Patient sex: M
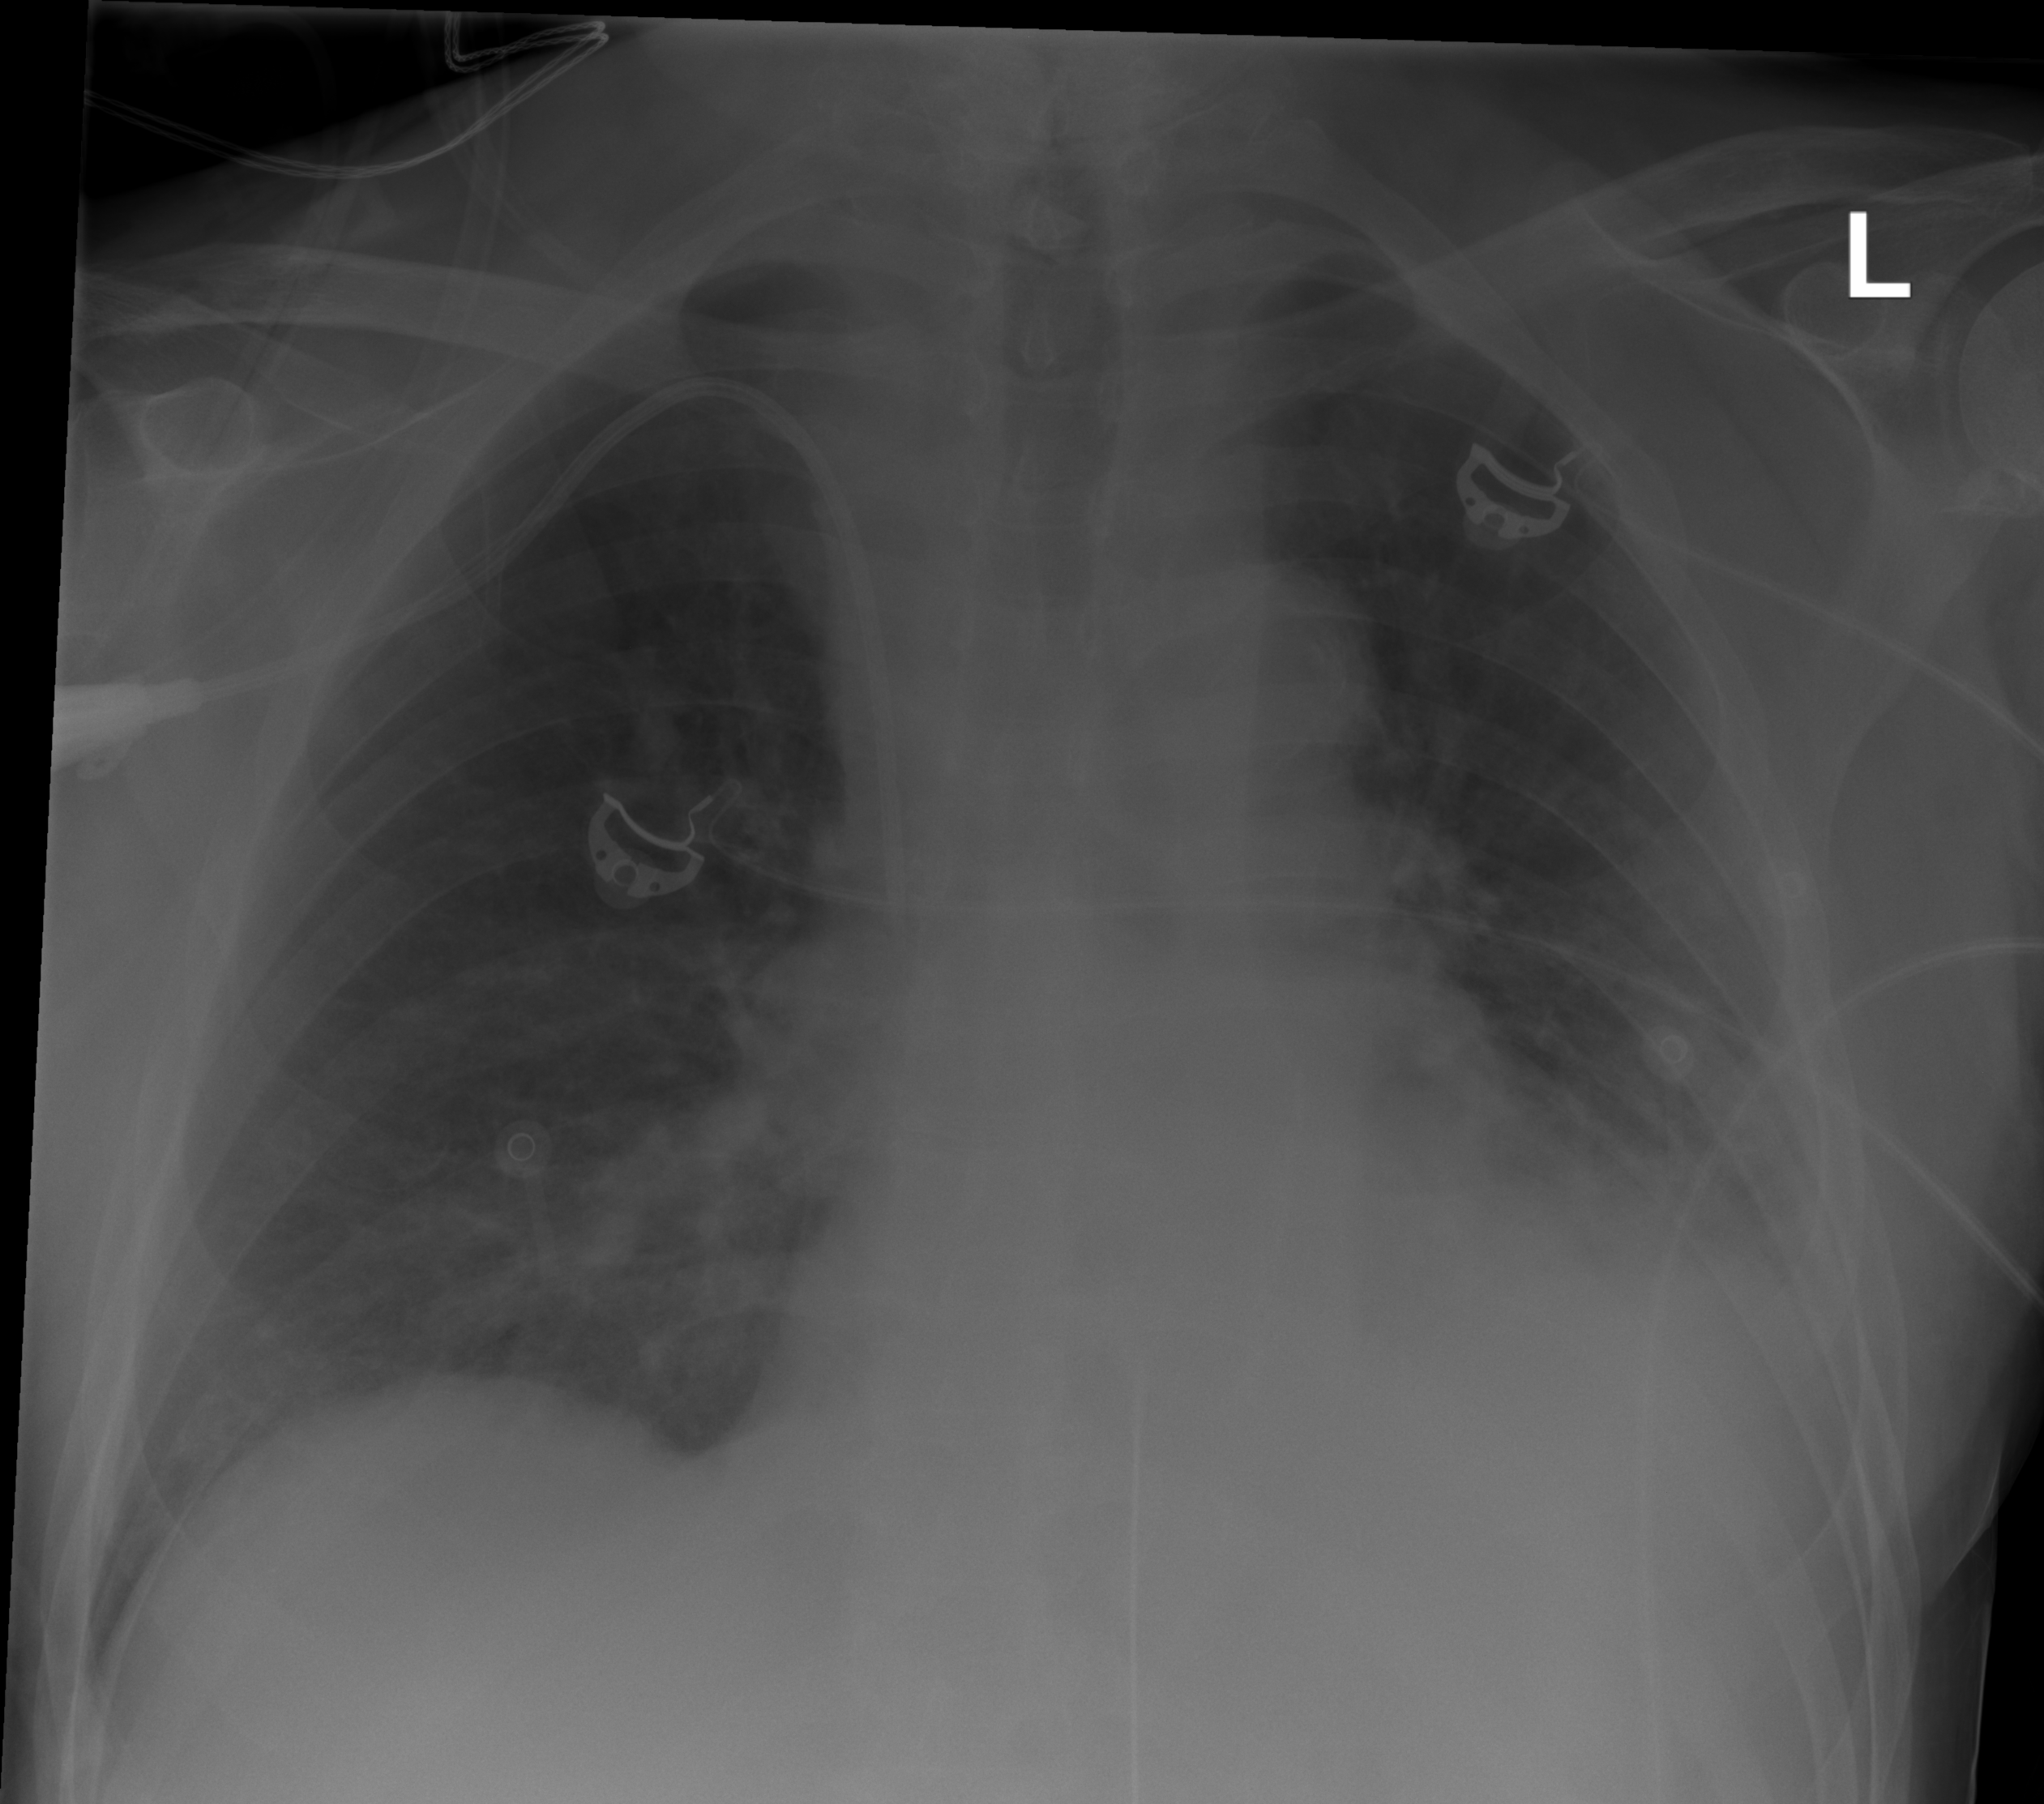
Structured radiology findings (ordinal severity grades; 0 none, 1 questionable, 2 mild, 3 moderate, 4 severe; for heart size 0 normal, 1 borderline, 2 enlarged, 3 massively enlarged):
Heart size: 1
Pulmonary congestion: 0
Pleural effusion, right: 0
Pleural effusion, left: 2
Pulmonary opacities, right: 0
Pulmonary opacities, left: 0
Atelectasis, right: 1
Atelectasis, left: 3